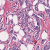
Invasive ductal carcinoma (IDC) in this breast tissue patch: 1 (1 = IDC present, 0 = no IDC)